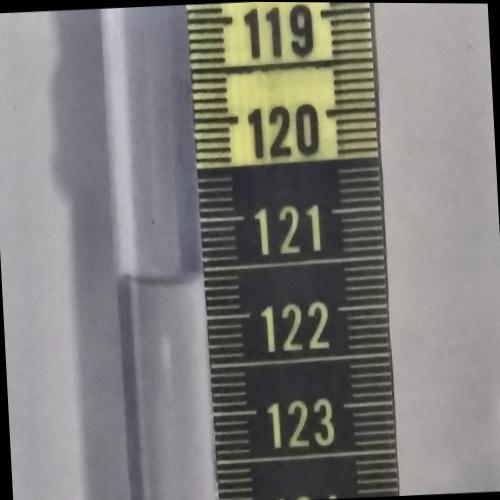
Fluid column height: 121.6 cm